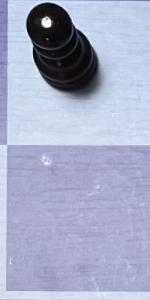
Label: Empty